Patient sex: M
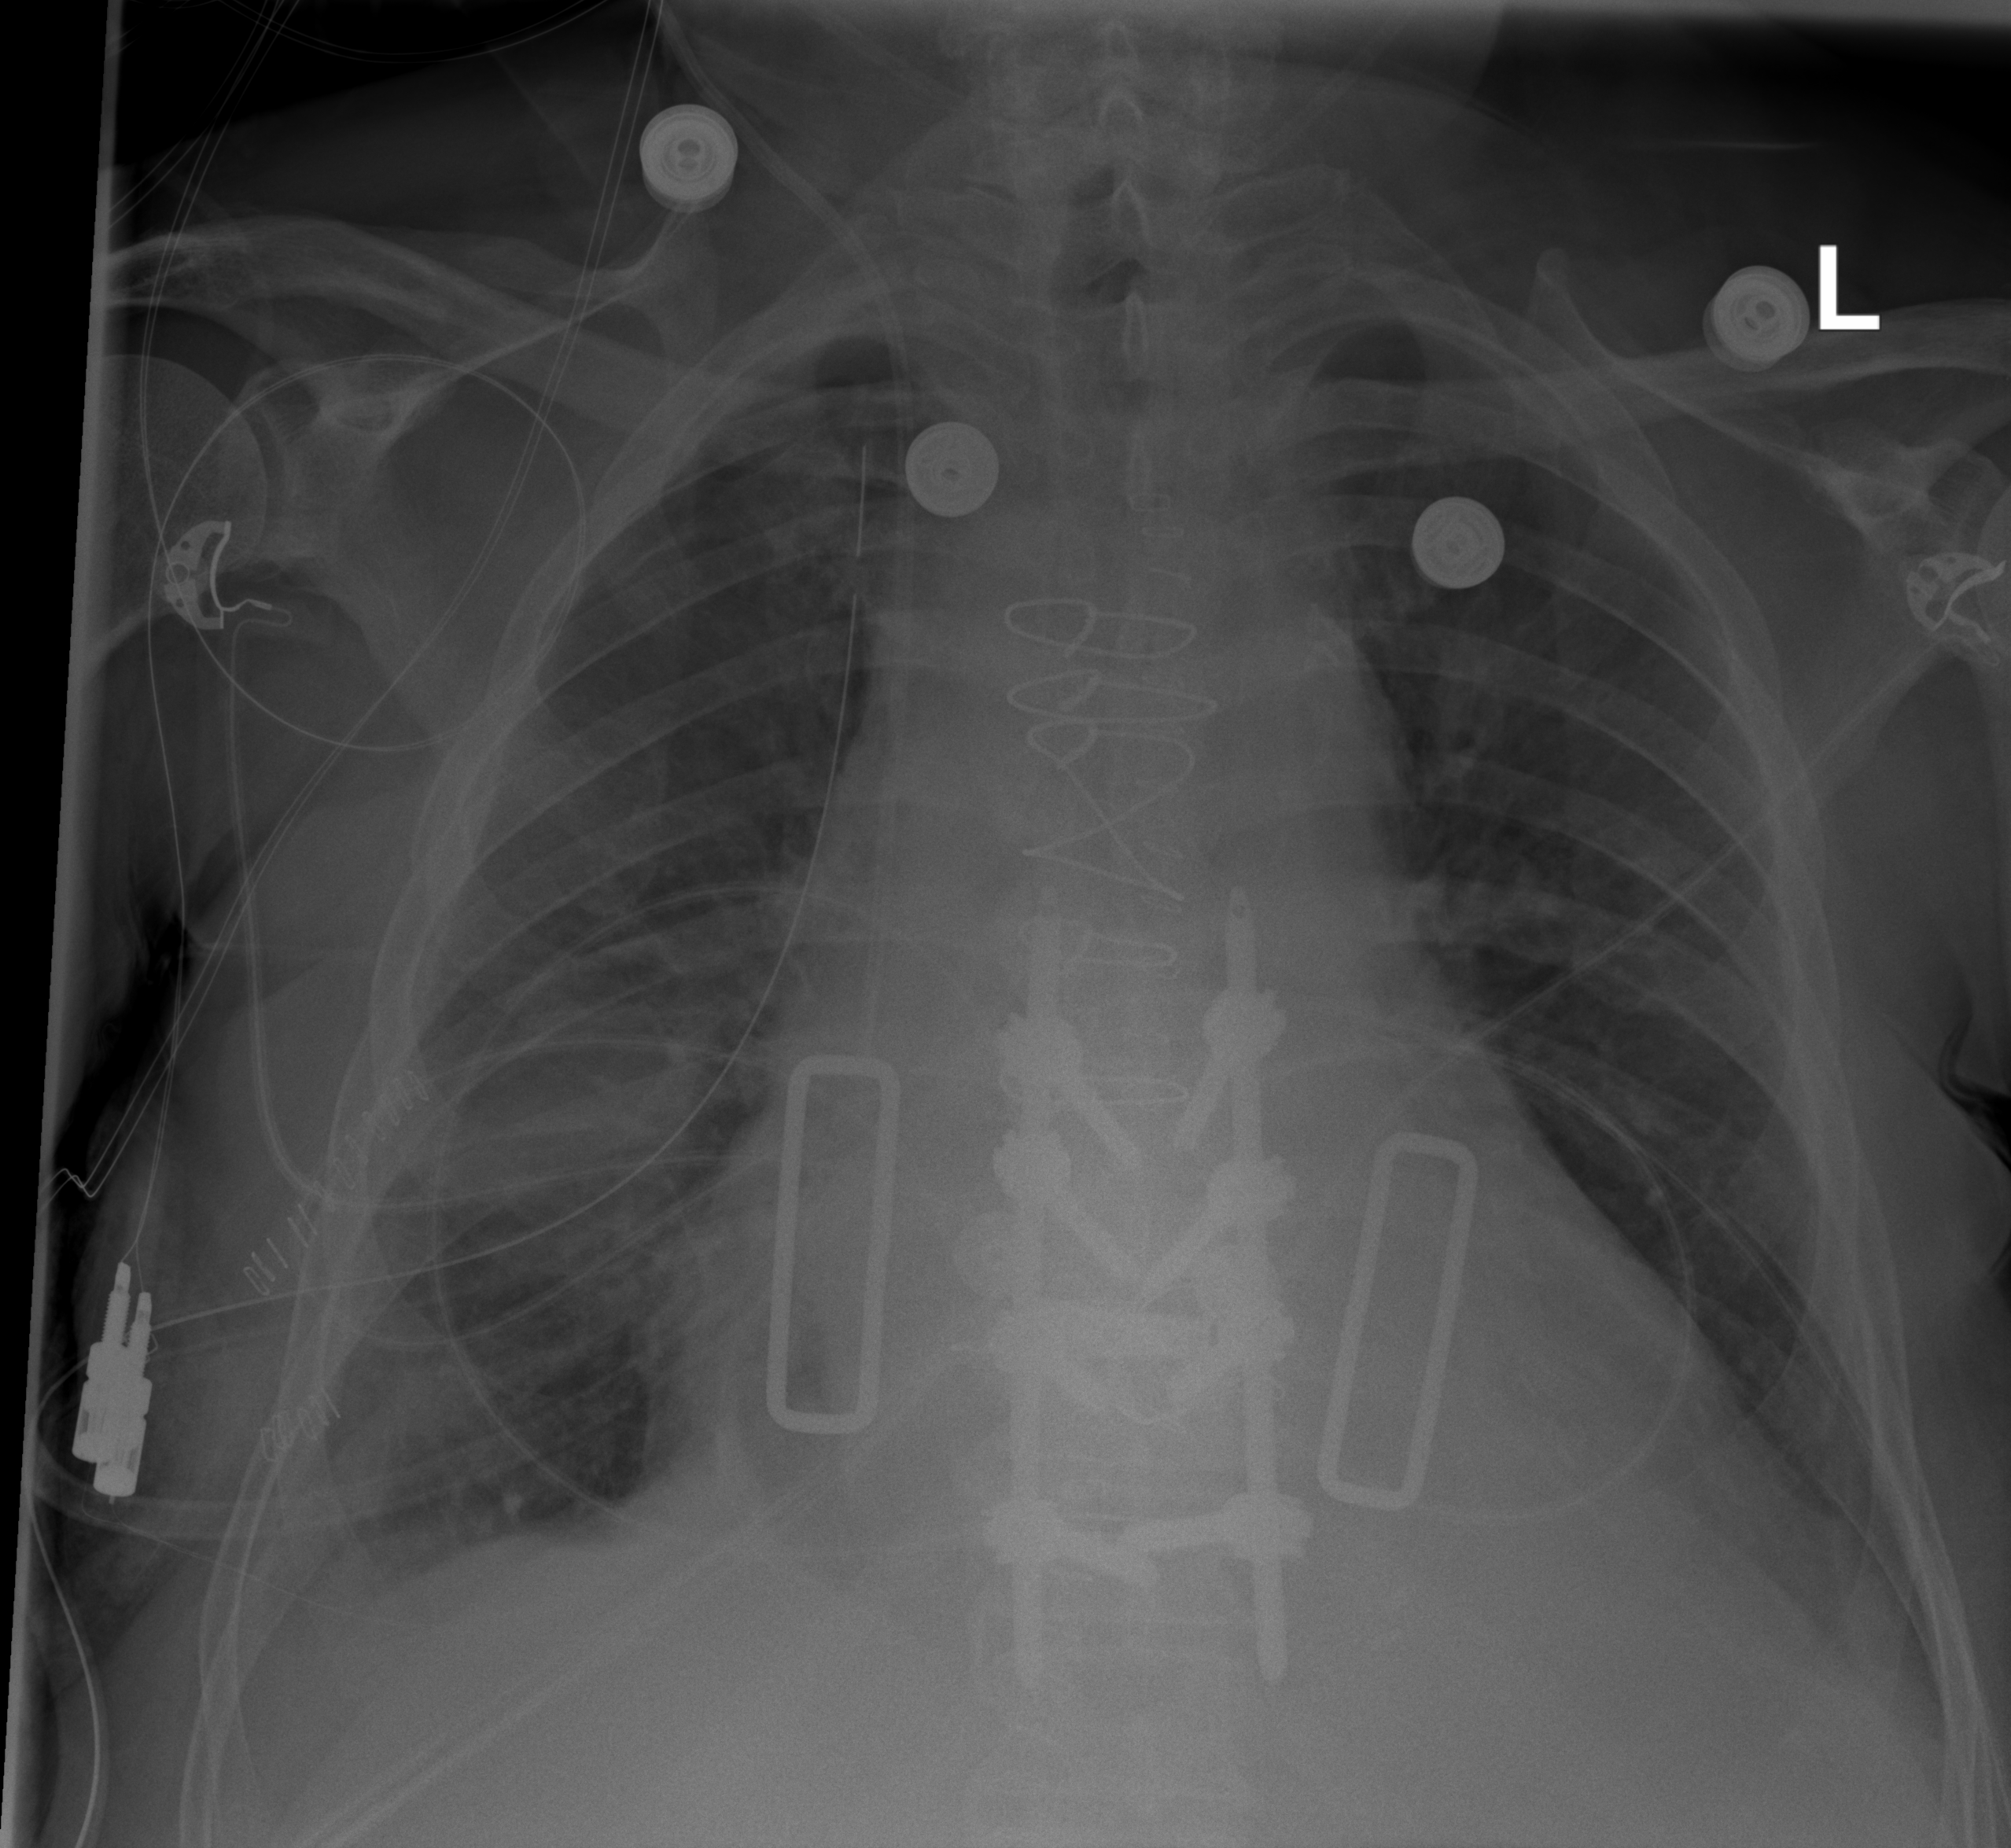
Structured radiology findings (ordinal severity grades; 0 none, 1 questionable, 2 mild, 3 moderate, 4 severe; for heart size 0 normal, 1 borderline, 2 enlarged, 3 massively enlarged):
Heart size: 2
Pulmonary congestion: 2
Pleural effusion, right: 2
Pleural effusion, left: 0
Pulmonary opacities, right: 0
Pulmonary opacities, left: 0
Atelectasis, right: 2
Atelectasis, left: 0